Interaction volume radius: 10 \u00c5
Interaction volume height: 30 \u00c5
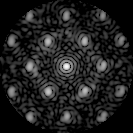
Disorder parameter: 0.4168